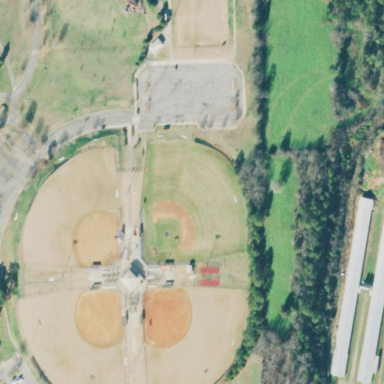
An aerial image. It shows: Baseball pitch for leisure and sports activities.